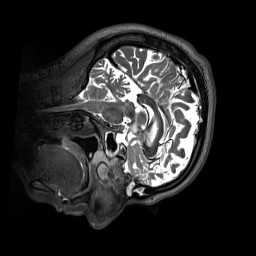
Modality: T2w
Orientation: sagittal
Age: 60
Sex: male
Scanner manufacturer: siemens
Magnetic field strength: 3 T
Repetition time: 3.2 s
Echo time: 0.412 s